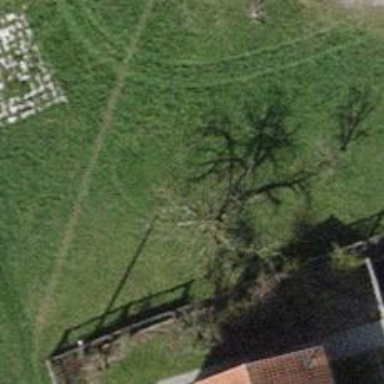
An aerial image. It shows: Beautiful tree in nature.